Question: I have my individual python modules which has many methods to it.
For Example:
ReusableModule.py has
'''
def play_button():
print 'Does play Operation'
def download_music():
print 'Does Download Operation'
'''
I want to use the methods as Keyword in RobotFramework Ride. How to make the methods visible from RIDE?
PS: Edited class name so ROBOT Framework can Identify
When I execute get the following error from Ride:
20130524 01:32:09.254 : FAIL : No keyword with name 'play_button' found.
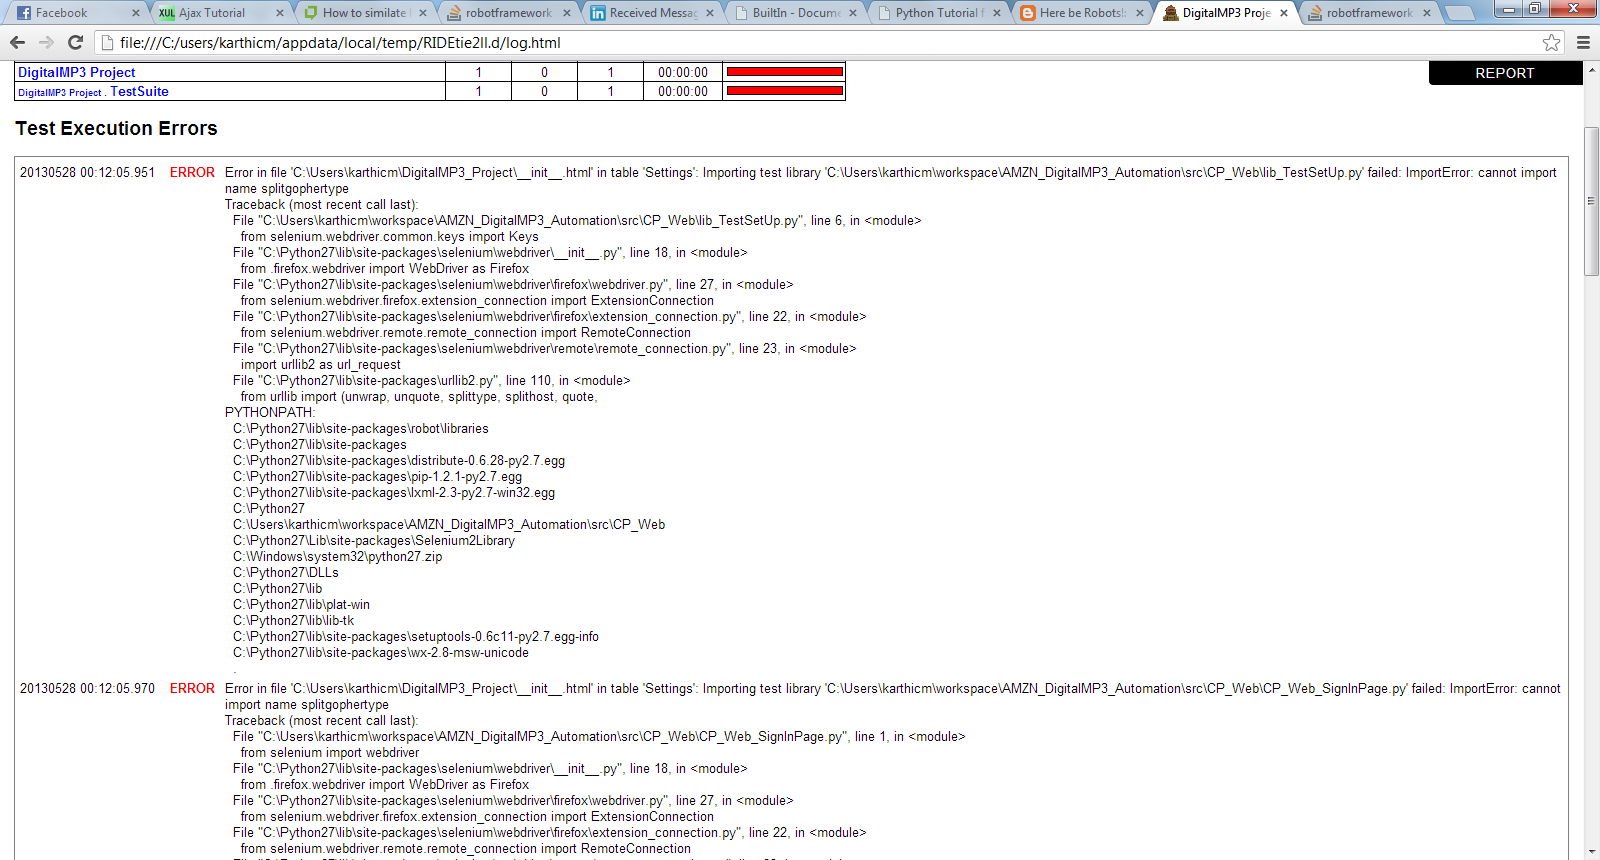
Answer: The key is in your naming convention - functions and methods in python should be lowercase and the words should be separated by underscores. If you follow that convention, robot framework will pick up these keywords and allow you to use them in your tests, however in the tests the words should be separated by spaces, and are case insensitive. I believe that of you read the documentation there are ways of exposing keywords without following the standard naming convention, but I would urge you top follow convention, especially of anyone else might have to read your code. I would recommend reading PEP-8 as it gives the main style guidelines.
---
## Further Explanation
Assuming your have the following 'ReusableModule.py':
'''
class ReusableModule(object):
def play_button(self, args):
print "Pressed Play"
'''
You would import like so:
'''
Library ReusableModule
'''
and then run the keyword in your test case as 'Play Button'
As long as 'ReusableModule.py' is in your path when you run the test you should be fine - this means that it is either in your current directory, or $PYTHONPATH - you can check this by running:
'''
python -c "from ReusableModule import ReusableModule"
'''
from the command line - if this works you should be able to run your test